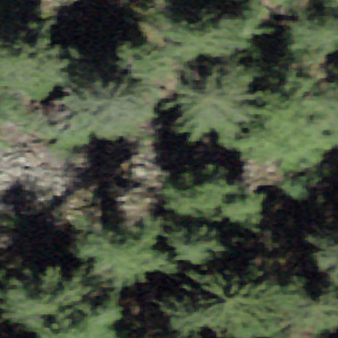
Label: other